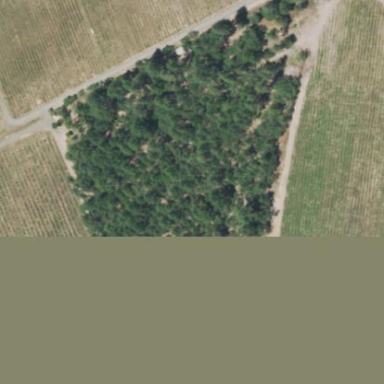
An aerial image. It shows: Vineyard growing wine grapes.